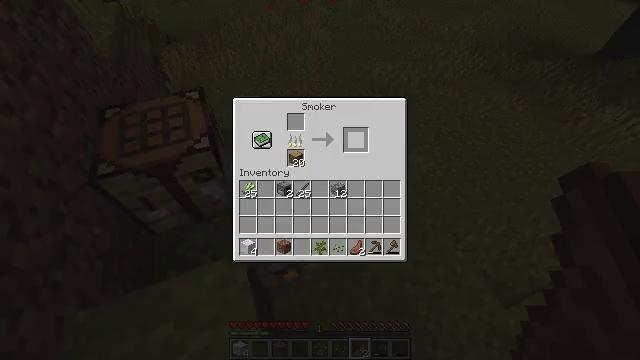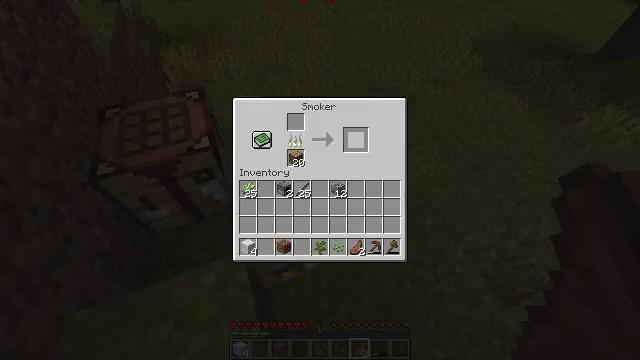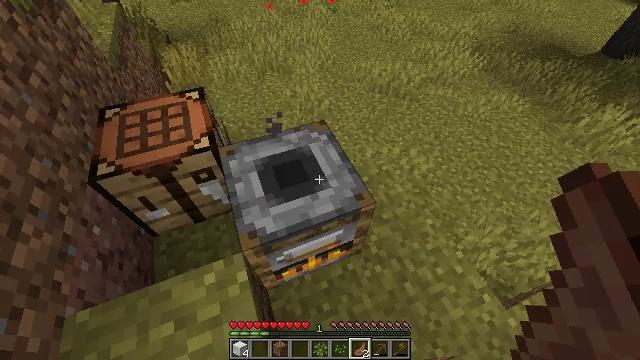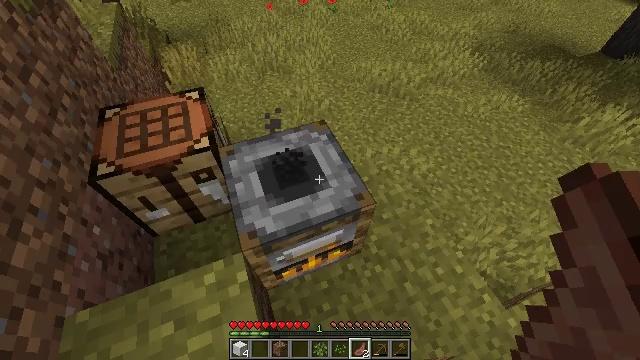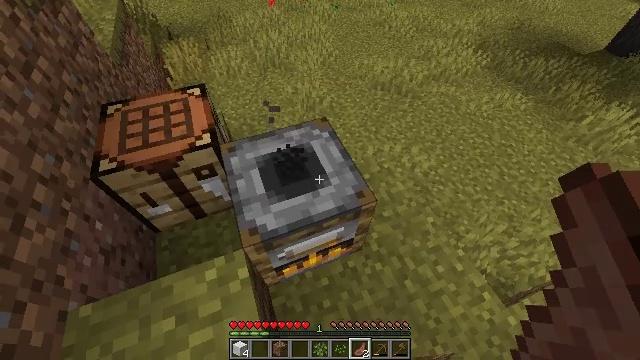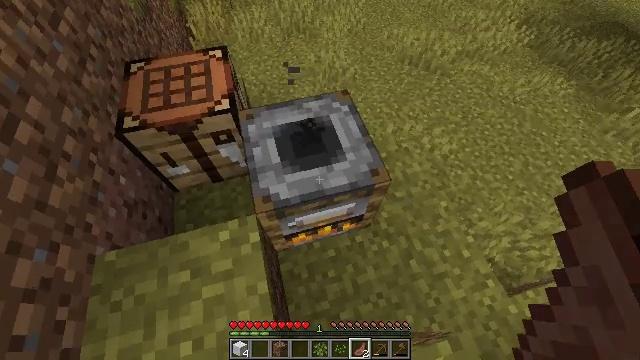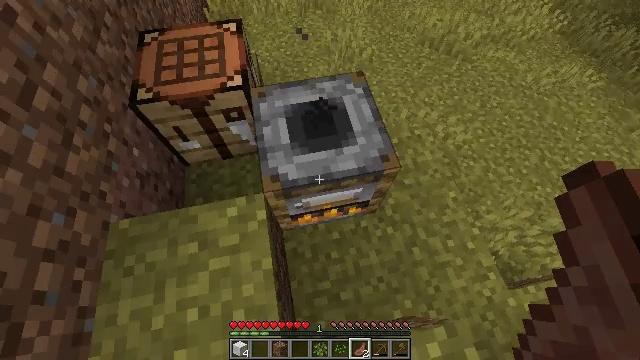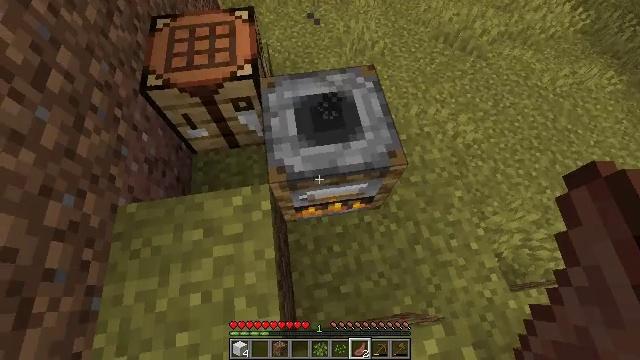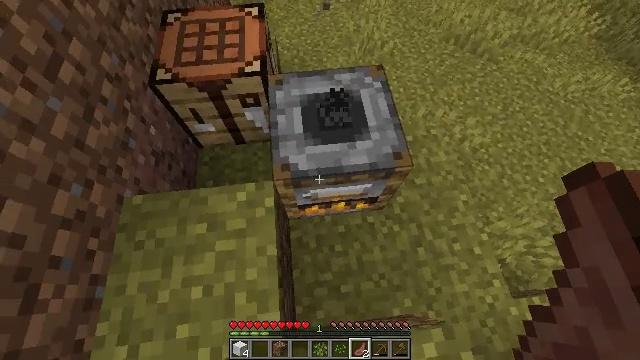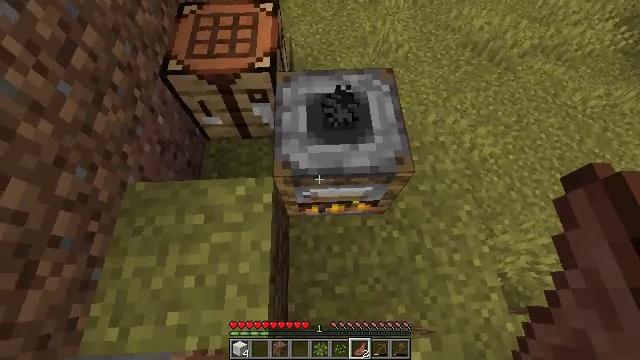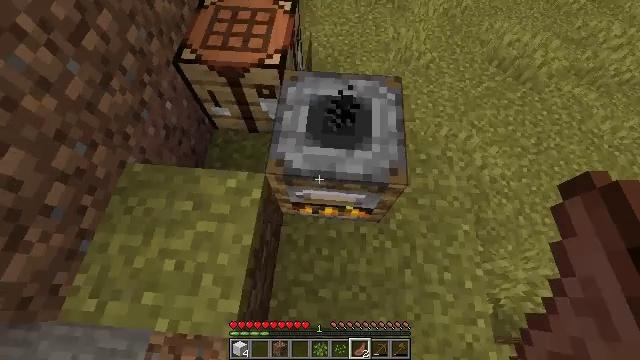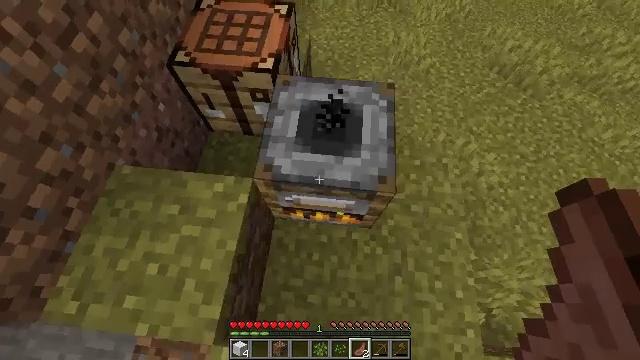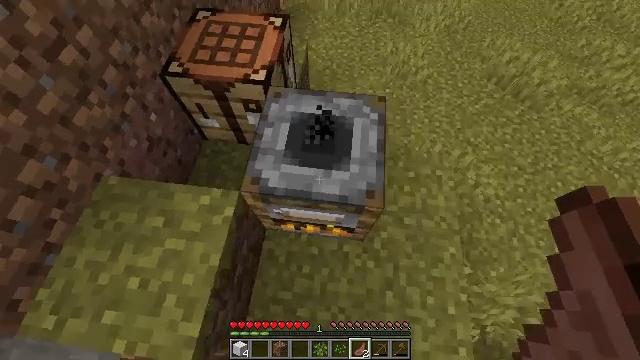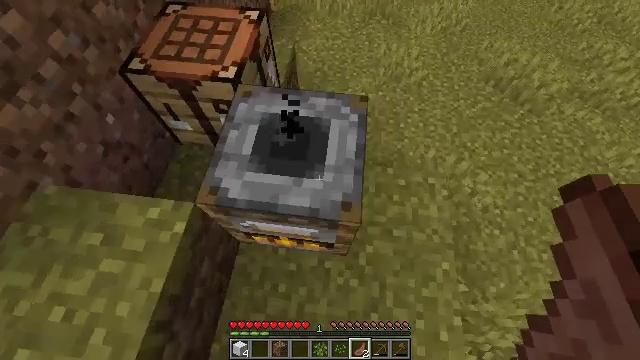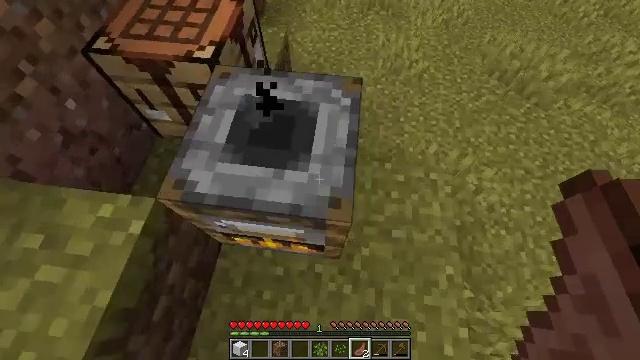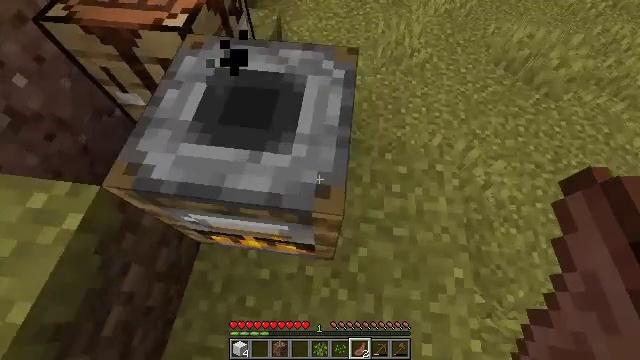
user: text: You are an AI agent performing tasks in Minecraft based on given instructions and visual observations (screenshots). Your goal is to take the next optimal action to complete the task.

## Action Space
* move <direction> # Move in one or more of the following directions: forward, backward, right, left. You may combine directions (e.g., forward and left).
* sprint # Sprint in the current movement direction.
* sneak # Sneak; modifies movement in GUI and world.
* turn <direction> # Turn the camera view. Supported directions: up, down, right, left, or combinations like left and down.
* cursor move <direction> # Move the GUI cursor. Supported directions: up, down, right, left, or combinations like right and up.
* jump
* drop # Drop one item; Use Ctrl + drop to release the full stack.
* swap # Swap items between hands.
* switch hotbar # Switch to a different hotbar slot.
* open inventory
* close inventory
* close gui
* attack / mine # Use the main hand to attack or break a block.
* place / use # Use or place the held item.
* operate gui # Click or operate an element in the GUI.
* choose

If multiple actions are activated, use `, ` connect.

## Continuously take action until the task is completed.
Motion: motion action
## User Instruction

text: Reclaim the smoker from the setup.
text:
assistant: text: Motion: sneak, open gui
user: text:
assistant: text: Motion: no_op
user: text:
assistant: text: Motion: close gui
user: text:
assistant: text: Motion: open inventory
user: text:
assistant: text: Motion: turn left and down
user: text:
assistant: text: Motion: turn left and down
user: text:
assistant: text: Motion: turn left and down
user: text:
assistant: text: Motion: turn left
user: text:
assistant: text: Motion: move right, turn left
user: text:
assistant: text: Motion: move right, turn left
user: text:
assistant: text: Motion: move forward and move right, turn left
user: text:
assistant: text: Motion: move forward and move right, turn up
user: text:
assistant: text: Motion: move forward
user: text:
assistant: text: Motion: no_op
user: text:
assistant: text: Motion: no_op
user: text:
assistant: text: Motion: no_op
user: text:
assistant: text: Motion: turn left
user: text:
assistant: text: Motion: turn left and up
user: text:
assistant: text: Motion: turn left and up
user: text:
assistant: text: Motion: turn left
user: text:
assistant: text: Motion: turn left
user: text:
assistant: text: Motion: no_op
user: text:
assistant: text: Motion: no_op
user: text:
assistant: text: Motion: no_op
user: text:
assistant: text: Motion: no_op
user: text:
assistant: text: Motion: no_op
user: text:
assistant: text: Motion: no_op
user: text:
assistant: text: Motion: no_op
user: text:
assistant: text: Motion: attack / mine
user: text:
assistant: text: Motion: attack / mine